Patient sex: F
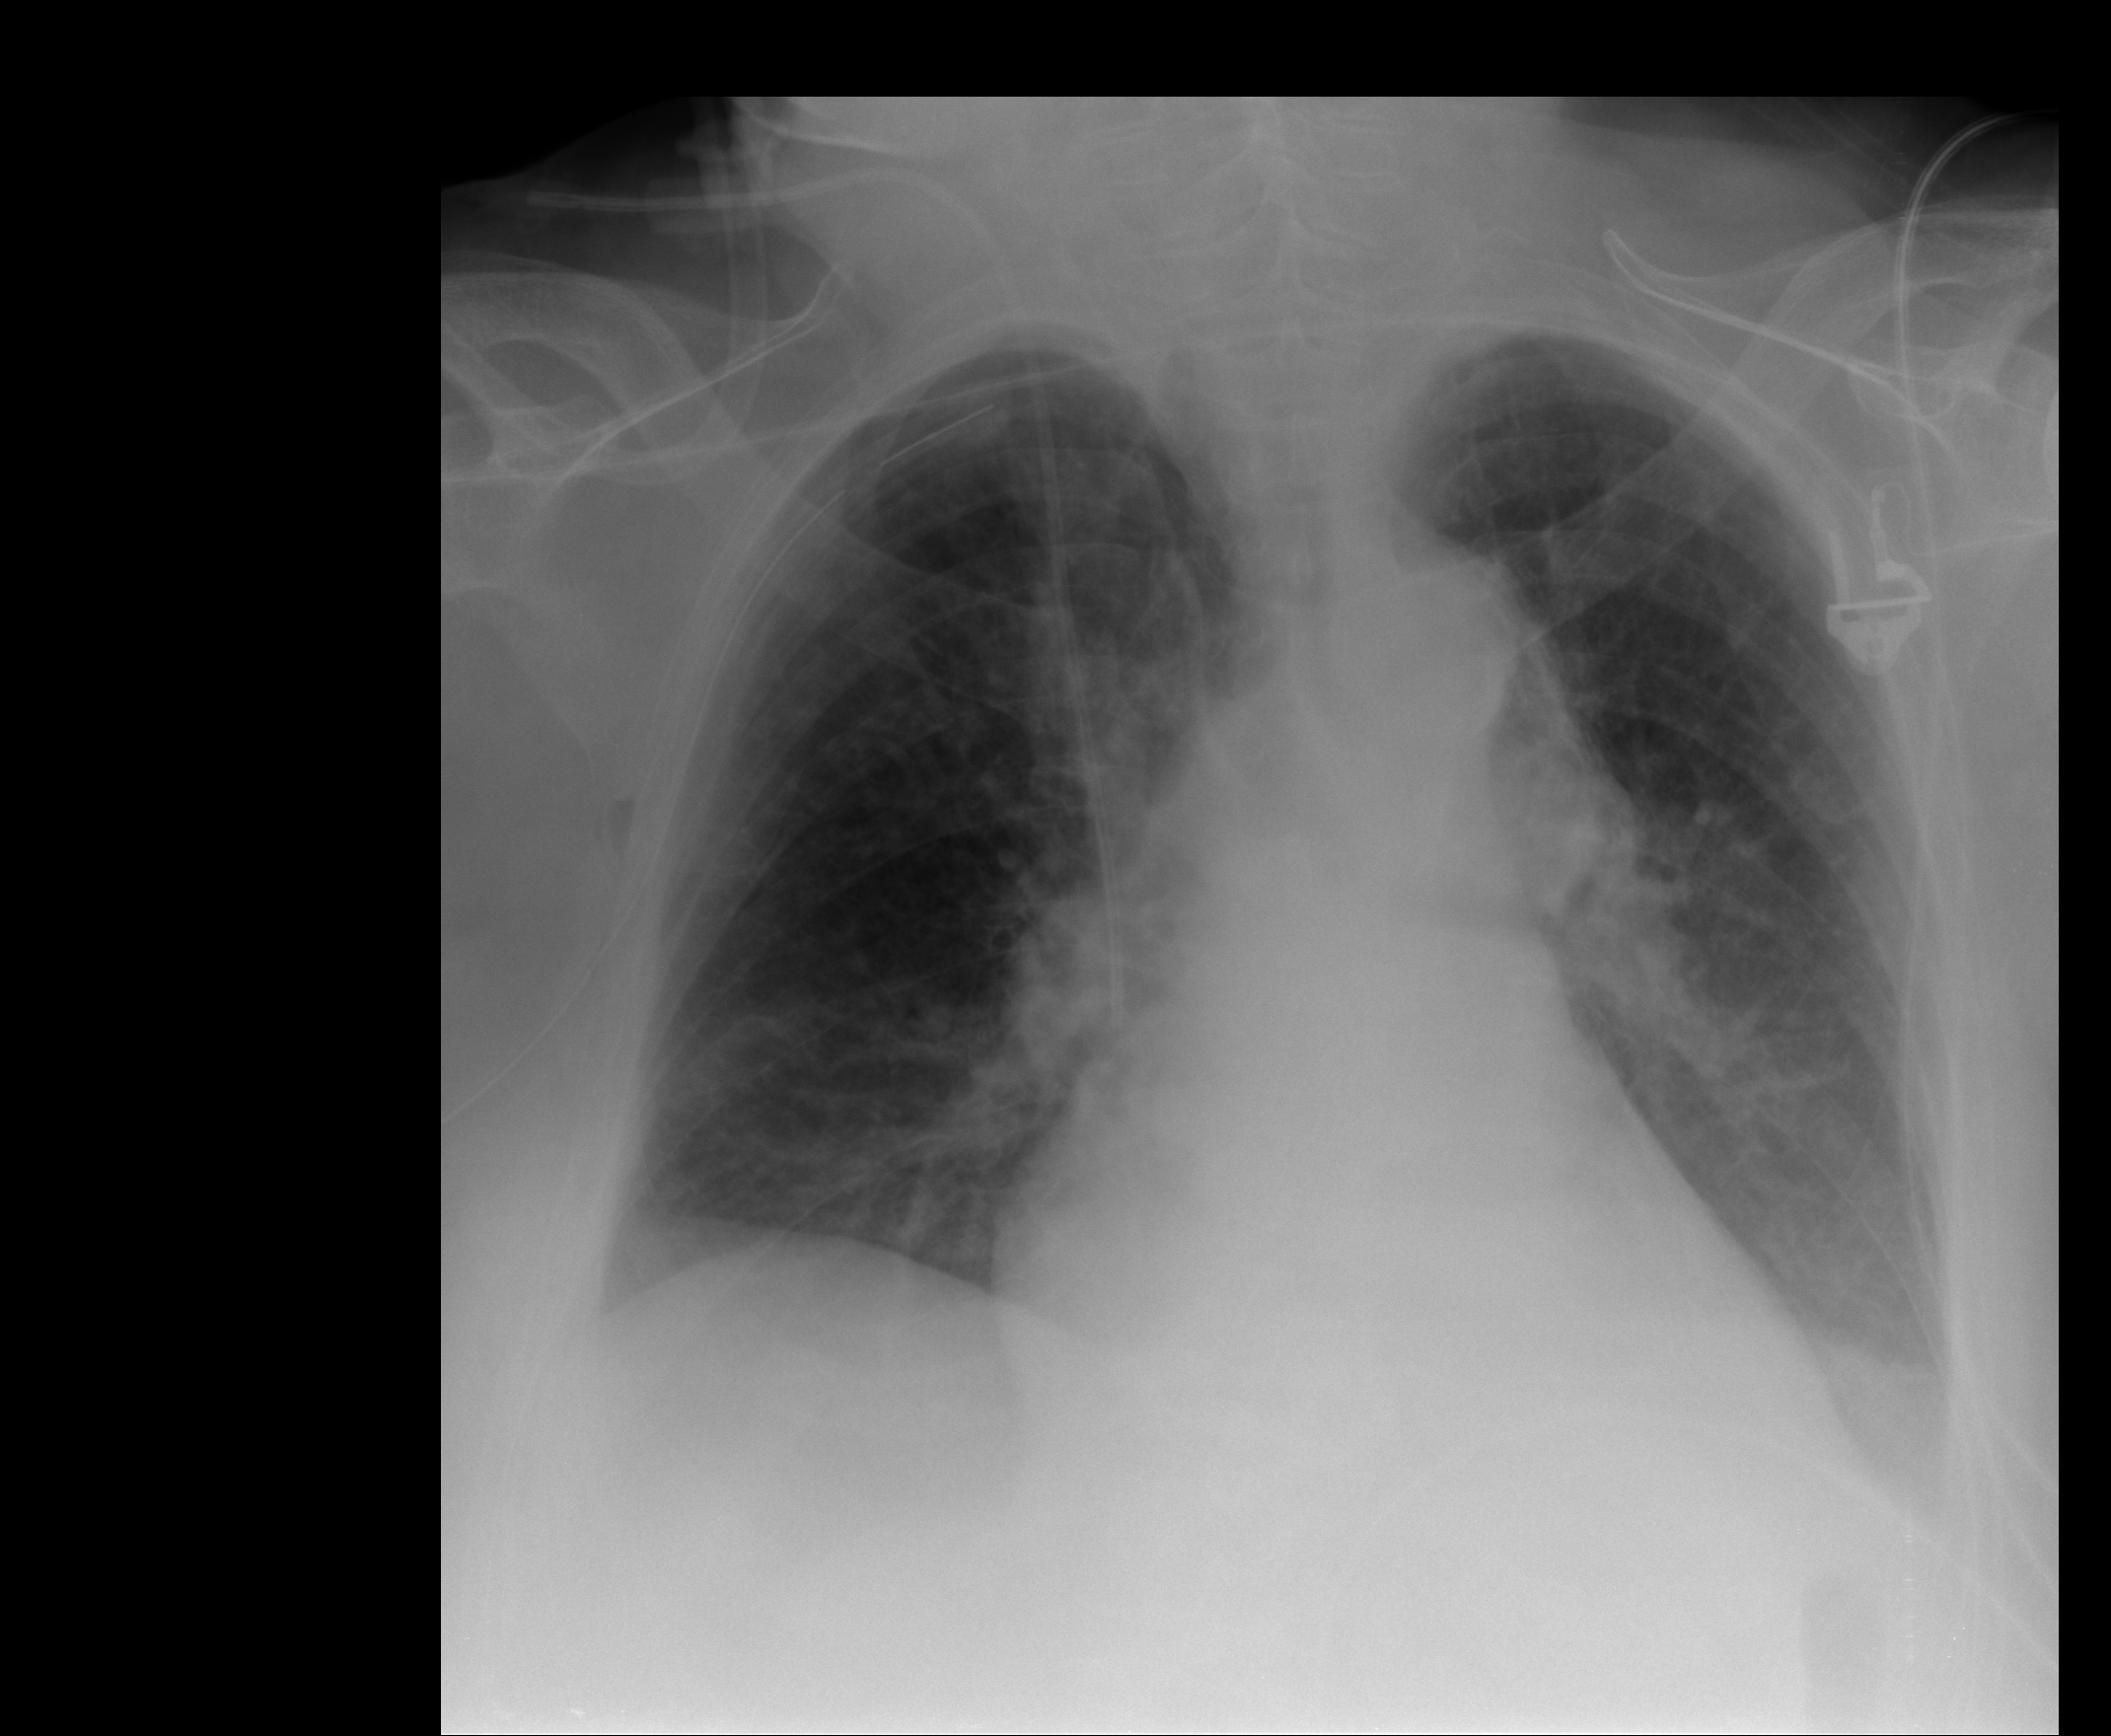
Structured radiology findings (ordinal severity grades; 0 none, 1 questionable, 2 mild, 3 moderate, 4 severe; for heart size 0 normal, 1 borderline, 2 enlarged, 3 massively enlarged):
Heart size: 0
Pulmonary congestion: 0
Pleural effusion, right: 0
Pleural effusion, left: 2
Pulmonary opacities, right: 0
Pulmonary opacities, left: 0
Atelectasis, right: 2
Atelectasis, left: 2